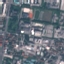
Land use / land cover class: Industrial